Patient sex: M
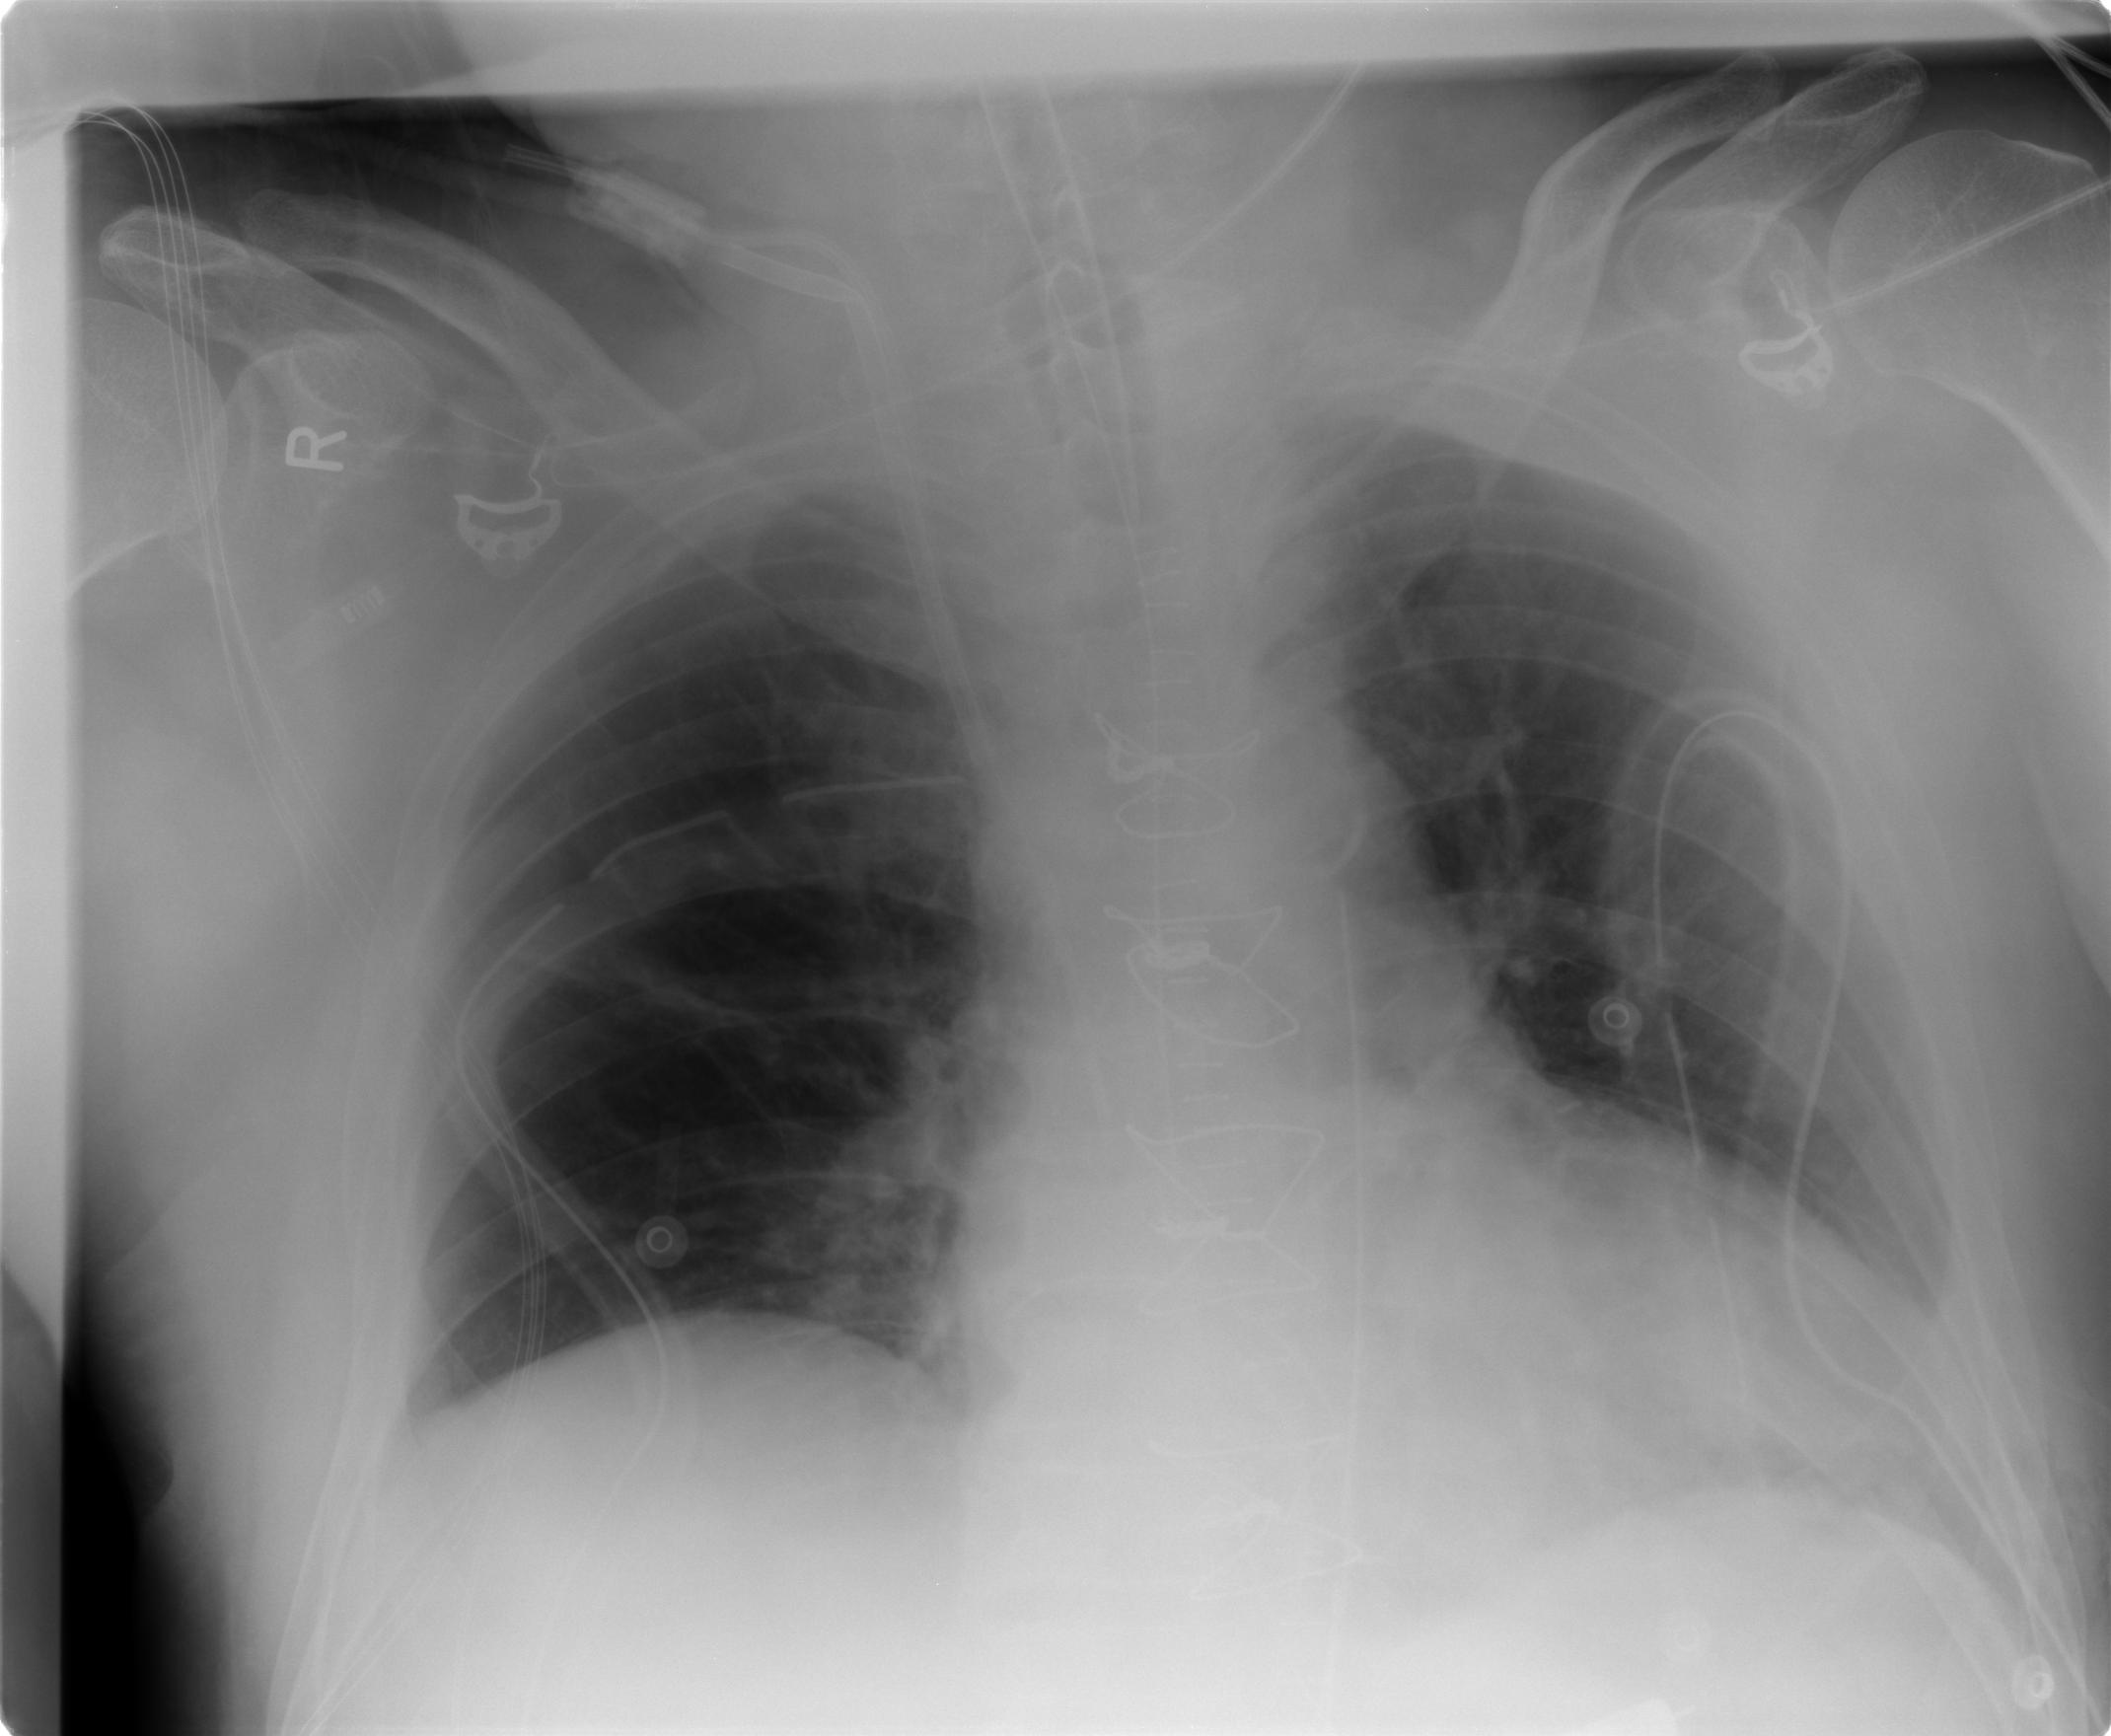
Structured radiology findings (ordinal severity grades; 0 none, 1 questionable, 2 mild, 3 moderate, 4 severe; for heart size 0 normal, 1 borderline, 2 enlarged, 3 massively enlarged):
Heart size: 2
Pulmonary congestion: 0
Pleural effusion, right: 1
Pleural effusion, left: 1
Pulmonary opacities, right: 0
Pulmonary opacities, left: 0
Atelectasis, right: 1
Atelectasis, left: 2